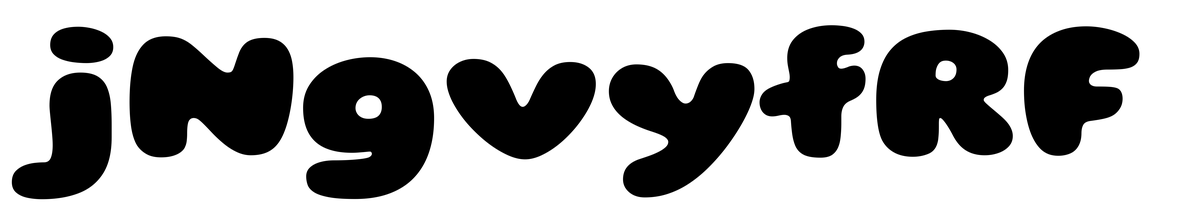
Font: Gluten_Black